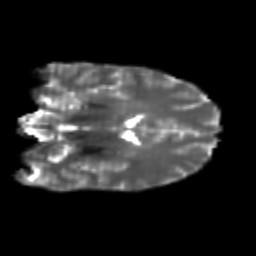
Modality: T2w
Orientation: coronal
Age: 21
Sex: female
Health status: healthy
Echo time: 0.074 s